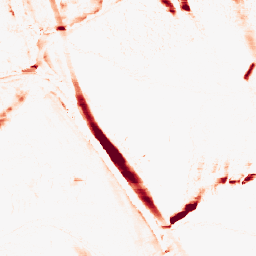
Category: morphological
Decomposition family: morphological_ellipse
Decomposition parameters: operation: opening
width: 5
height: 20
Upsampling method: area
Upsampling parameters: scale: 2
Upsampling scale: 2